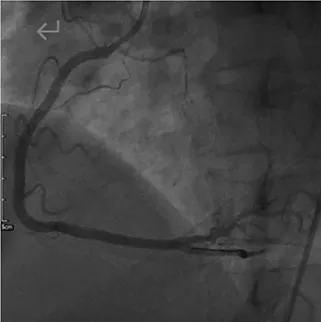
(C) After stent implantation, the right coronary artery shows good morphology and an unobstructed vascular lumen.
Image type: radiology (ultrasound)